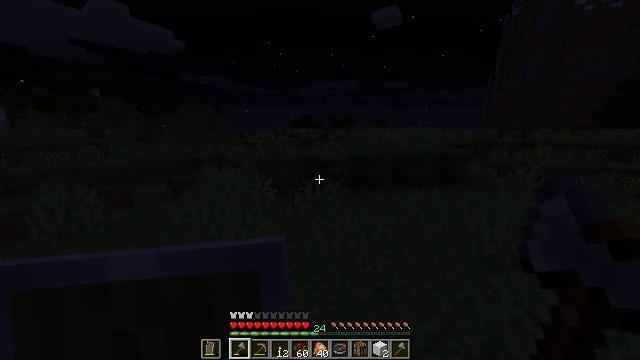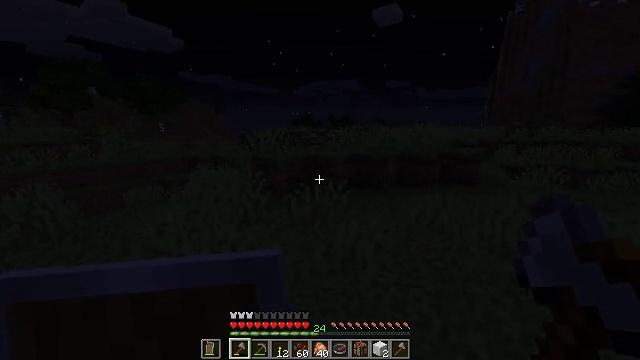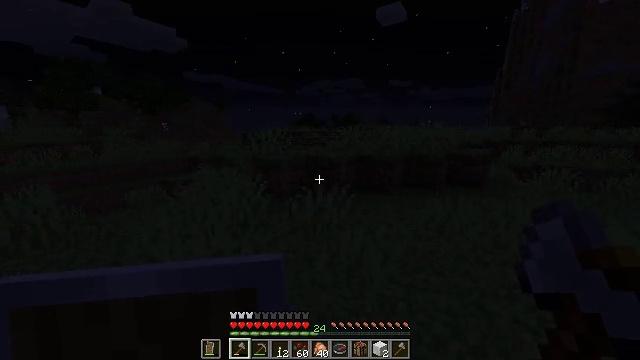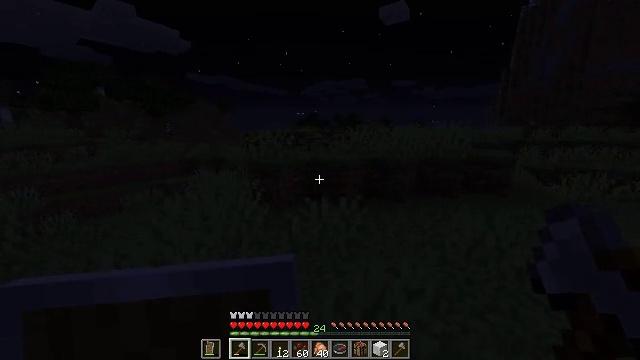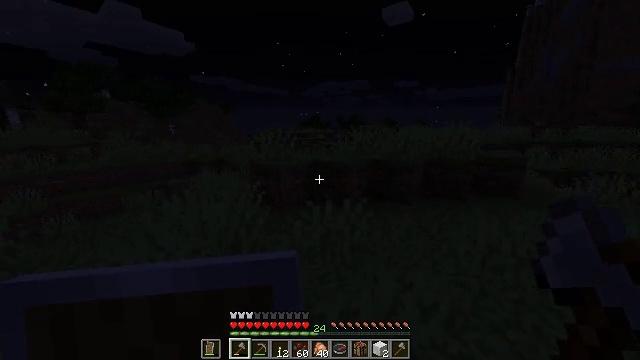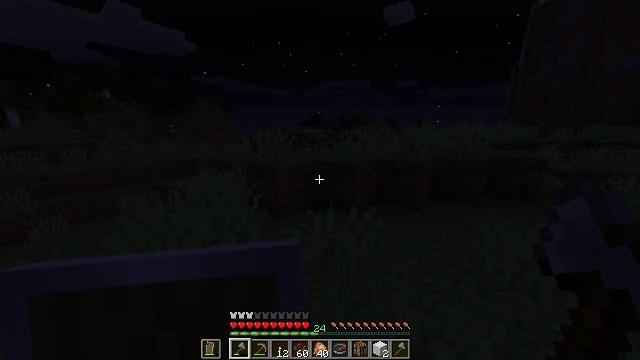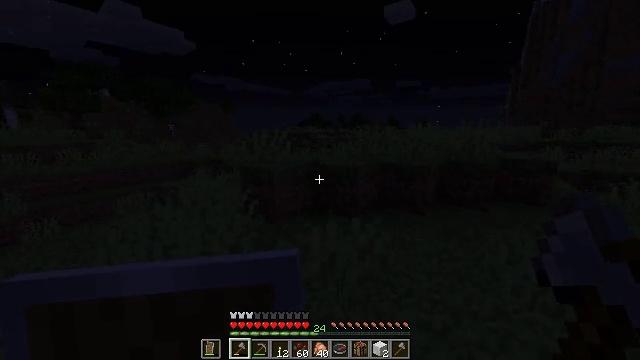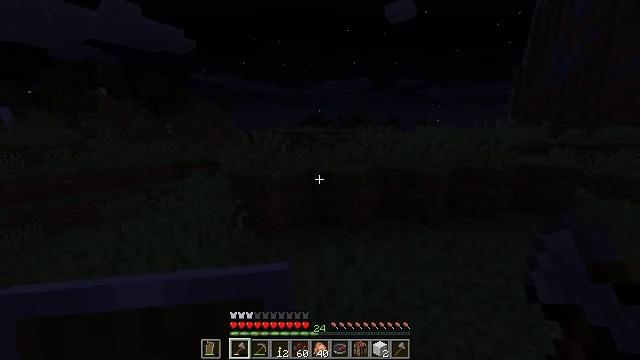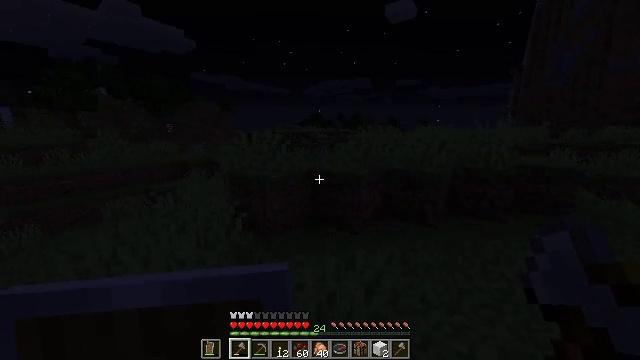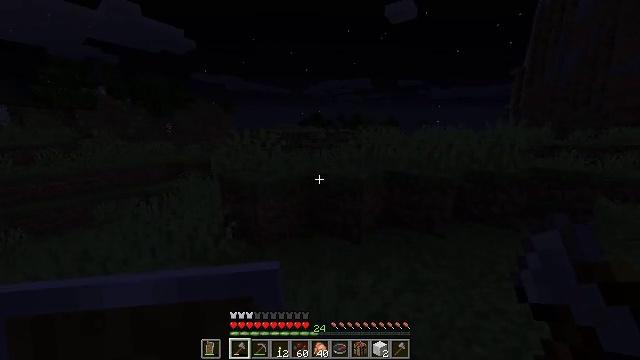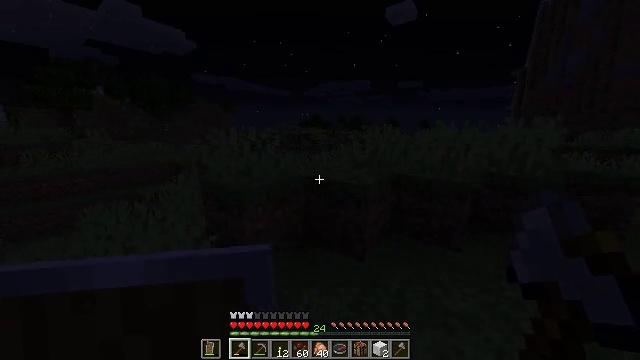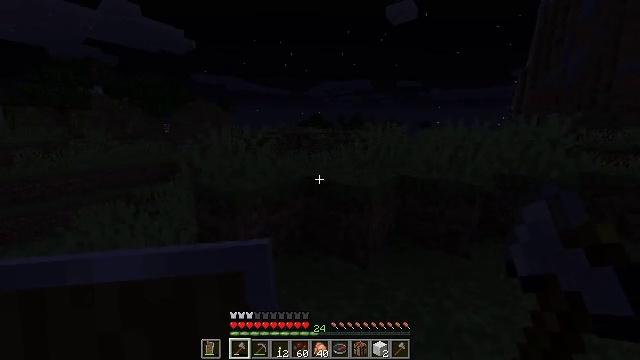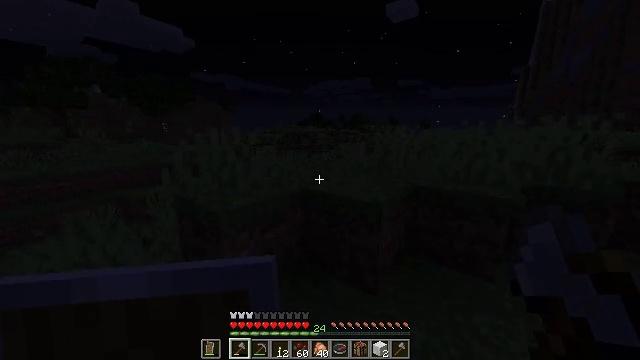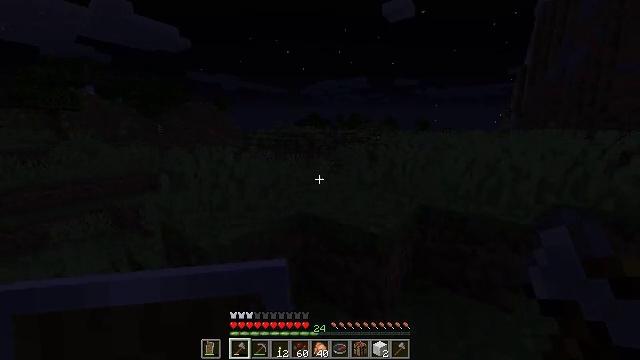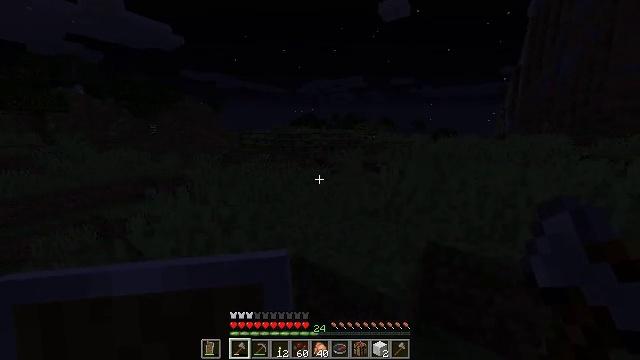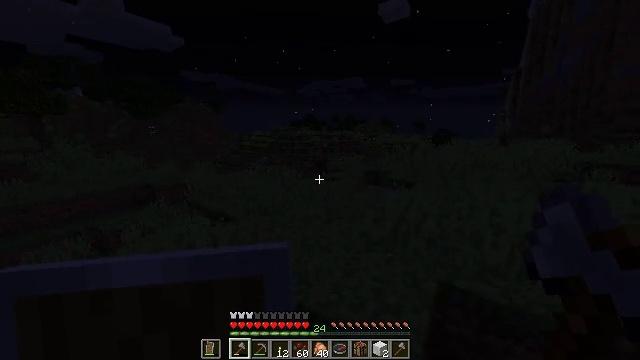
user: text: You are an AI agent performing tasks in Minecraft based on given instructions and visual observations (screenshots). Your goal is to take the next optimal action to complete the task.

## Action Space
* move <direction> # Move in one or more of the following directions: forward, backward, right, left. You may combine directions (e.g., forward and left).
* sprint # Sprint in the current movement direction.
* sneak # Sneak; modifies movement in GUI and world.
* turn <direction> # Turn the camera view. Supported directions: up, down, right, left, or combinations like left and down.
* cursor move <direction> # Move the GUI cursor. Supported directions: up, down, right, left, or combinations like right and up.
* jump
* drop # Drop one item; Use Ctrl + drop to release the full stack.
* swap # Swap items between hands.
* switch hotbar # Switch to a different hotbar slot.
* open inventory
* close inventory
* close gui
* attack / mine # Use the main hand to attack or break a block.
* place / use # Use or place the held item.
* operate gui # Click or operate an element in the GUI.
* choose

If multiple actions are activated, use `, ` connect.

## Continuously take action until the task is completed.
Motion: motion action
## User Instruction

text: Combat the sheep.
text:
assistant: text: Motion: move forward
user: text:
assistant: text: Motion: move forward
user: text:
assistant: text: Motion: move forward
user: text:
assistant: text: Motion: move forward
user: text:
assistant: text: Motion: move forward
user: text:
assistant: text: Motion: move forward
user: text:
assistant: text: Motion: move forward
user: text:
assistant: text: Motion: move forward
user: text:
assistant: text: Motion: move forward
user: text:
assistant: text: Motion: move forward
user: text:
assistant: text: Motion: move forward
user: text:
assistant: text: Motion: move forward
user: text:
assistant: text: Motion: move forward, jump
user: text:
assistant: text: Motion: move forward, turn right, jump
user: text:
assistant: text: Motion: move forward, jump
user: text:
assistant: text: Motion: move forward, jump
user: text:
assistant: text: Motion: move forward
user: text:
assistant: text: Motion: move forward
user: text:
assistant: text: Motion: move forward
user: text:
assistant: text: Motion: move forward, turn down
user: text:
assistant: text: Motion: move forward, turn down, jump
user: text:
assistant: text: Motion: move forward, turn down, jump
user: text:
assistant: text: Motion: move forward, jump
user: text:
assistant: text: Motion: move forward
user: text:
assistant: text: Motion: move forward
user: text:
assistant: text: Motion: move forward
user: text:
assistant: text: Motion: move forward
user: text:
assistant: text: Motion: move forward
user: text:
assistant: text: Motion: move forward, turn left
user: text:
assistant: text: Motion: move forward, turn left